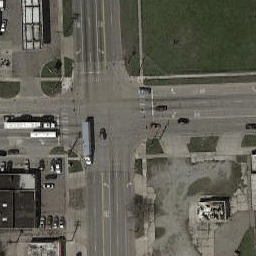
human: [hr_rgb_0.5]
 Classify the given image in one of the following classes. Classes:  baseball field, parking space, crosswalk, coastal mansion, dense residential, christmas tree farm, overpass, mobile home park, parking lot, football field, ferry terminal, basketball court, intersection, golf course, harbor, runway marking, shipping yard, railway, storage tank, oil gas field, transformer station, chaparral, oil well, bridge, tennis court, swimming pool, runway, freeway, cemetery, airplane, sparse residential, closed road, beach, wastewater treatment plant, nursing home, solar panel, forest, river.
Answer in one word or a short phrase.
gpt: intersection